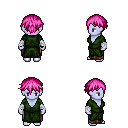
a pixel art fantasy rpg character, female body template, dark elf, purple skin, green robe, robe skirt, pink short bangs hairstyle, white cloth bandages, four views (front, back, left, right), 2x2 character sprite sheet, small pixel art, hard edges, no anti-aliasing